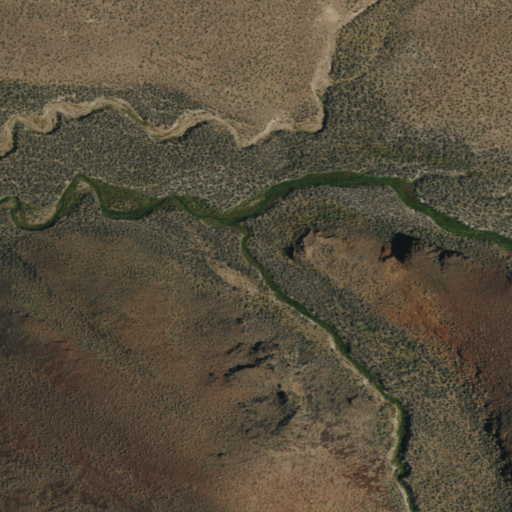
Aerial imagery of valley in Nevada named Well Canyon containing shrub and grassland